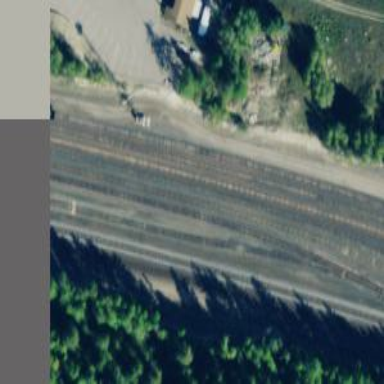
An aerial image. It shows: Railway yard used for servicing trains.